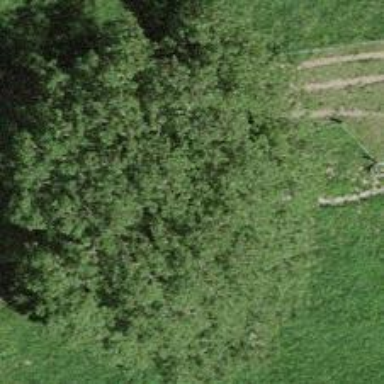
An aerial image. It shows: Beautiful tree in nature.